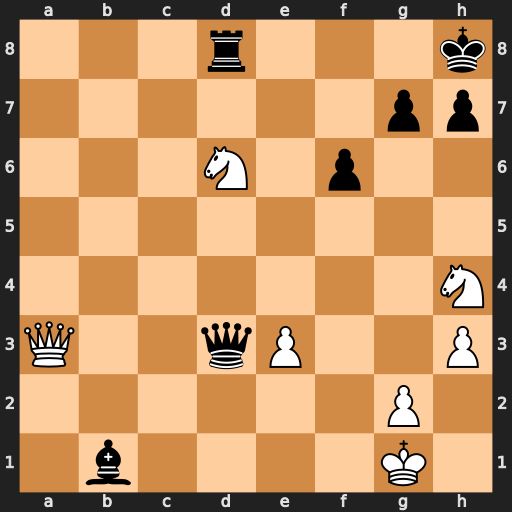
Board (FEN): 3r3k/6pp/3N1p2/8/7N/Q2qP2P/6P1/1b4K1
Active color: w
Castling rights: -
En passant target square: -
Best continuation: Qxd3 Bxd3 Nf7+ Kg8 Nxd8